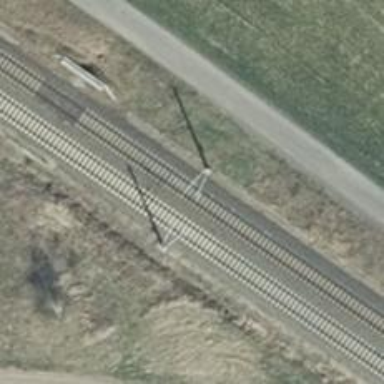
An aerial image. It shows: Milestone along the railway with catenary mast.